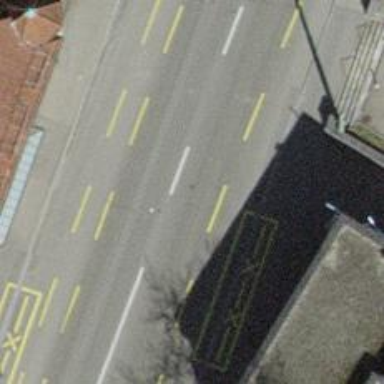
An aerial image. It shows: Primary highway with trolley wires.